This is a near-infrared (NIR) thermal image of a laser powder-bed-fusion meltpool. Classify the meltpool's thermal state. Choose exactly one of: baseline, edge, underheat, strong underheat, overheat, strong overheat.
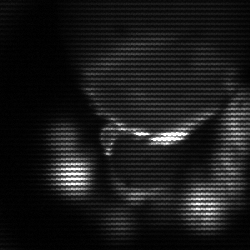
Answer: edge